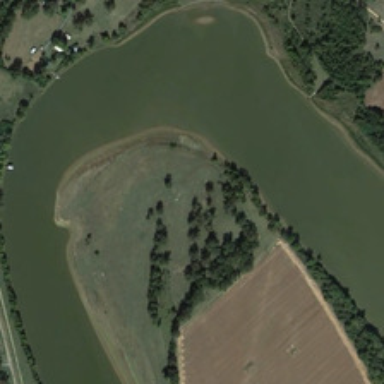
Many sparse green trees are in two sides of a curved river .